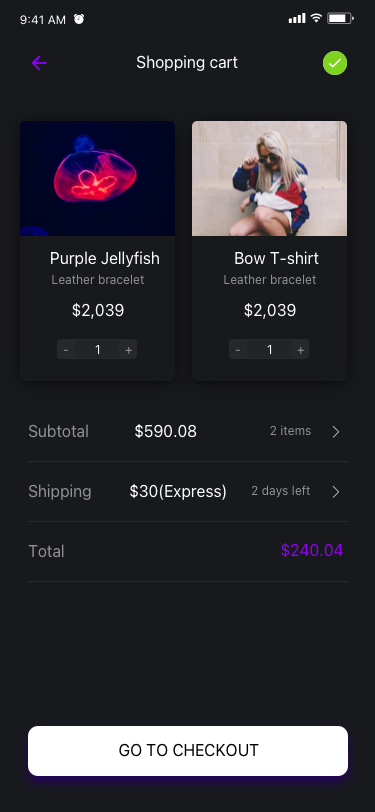
Text in this UI design:
Shopping cart
UI Text/Heading/H5/Brandcolor
Purple Jellyfish
$2,039
Leather bracelet
1
+
-
Bow T-shirt
$2,039
Leather bracelet
1
+
-
Subtotal
$590.08
2 items
Shipping
$30(Express)
2 days left
Total

3 items
$240.04
GO TO CHECKOUT
9:41 AM